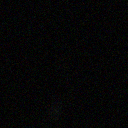
Screen state: off